Question: I have this <URL> demo project from google Training course. When I import it in Eclipse: Import > Existing Android Code Into Workspace
I see the same thing if I create a new Project: File > New > Project > Android Project from Existing code
Maybe there is alternative method to import a project.
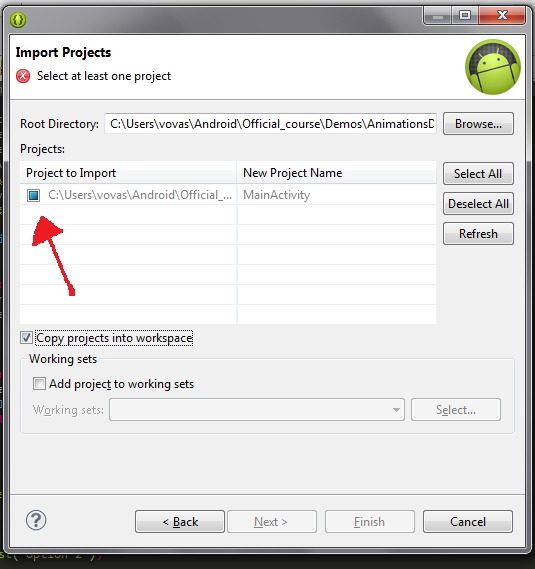
Answer: Vova,
Here's the deal. Basically, that project does not have the .classpath or .project file. If you are trying to open with Eclipse it needs the .project file. So simply put, do this:
a. If you already have a built project in the workspace, just copy the .project and .classpath file from that folders root into the root of AnimationsDemo (the same folder where the AndroidManifest.xml is for that project)
b. Simply open the .project file with a notePad
c. In the tag 'name', change from your existing project's name to AnimationsDemo.
That's it.
Tell me if that works by accepting the answer!
-Vivek